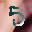
Label: 5